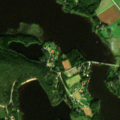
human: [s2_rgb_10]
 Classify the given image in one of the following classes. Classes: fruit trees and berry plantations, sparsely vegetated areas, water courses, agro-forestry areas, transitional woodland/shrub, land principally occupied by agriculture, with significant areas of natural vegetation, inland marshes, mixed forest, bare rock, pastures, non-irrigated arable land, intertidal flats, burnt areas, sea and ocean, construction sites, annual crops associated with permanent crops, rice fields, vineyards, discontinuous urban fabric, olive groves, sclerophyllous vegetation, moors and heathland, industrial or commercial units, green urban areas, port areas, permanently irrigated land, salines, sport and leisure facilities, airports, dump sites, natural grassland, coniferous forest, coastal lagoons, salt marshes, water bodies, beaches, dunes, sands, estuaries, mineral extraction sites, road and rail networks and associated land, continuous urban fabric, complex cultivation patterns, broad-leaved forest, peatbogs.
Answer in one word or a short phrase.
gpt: land principally occupied by agriculture, with significant areas of natural vegetation, broad-leaved forest, coniferous forest, water bodies